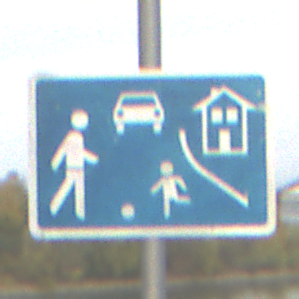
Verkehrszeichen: BeginnVerkehrsberuhigterBereich
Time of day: SunriseSunset
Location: Outdoor (Urban)
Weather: PartlyCloudy
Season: NotSpecified
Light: Natural